Question: I'm trying to add a background image for my scene using the following code:
'''
CCSprite* background = [CCSprite spriteWithFile:@"background-hd.png"];
background.tag = 1;
background.anchorPoint = CGPointMake(0,0);
[self addChild:background];
'''
My apps orientation is landscape and the image's orientation is landscape as well, however I get the image orientated in portrait:

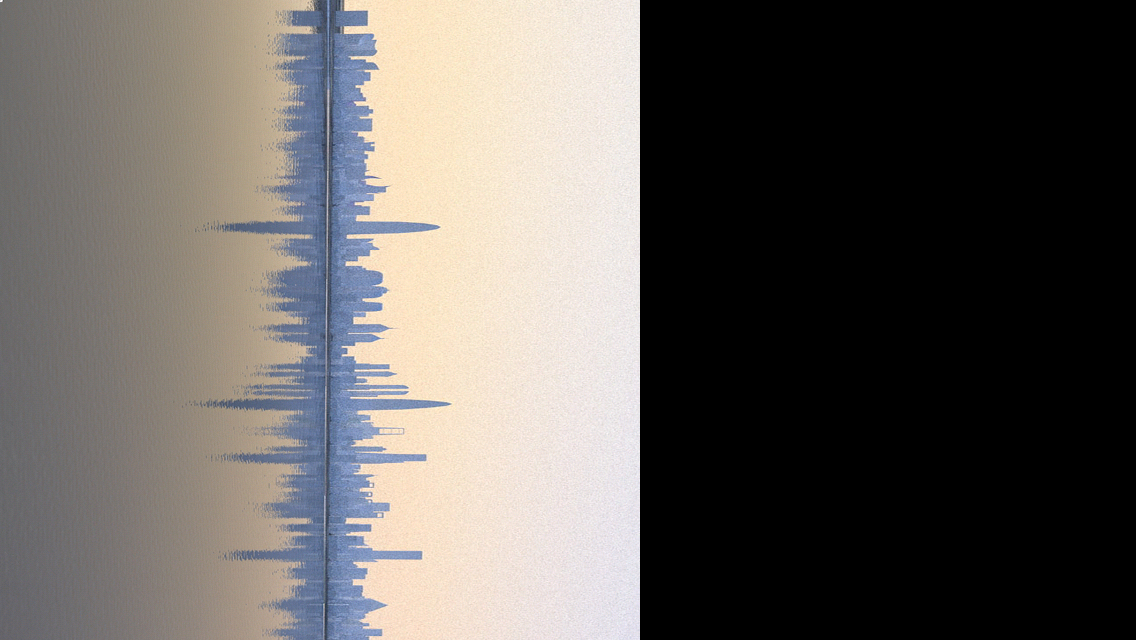
Answer: I think this is the solution with Layer which set the scene with orientation...
'''
+(CCScene *) scene
{
CCScene *scene = [CCScene node];
StartLayer *layer = [StartLayer node];
CCSprite *background = [CCSprite spriteWithFile:@"background-hd.png"];
background.anchorPoint = ccp(0,0);
[layer addChild:background z:-1];
[scene addChild: layer];
return scene;
}
'''
See this link for More information <URL>....
Hope this helpful to you...